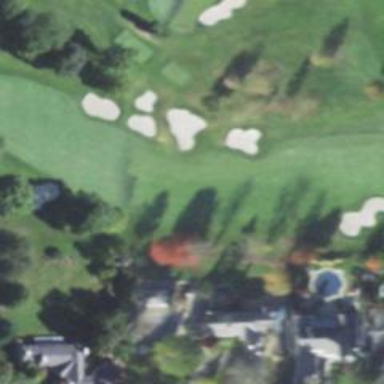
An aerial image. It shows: View of golf hole.